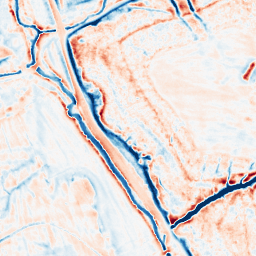
Category: edge_preserving
Decomposition family: guided
Decomposition parameters: radius: 4
eps: 0.1
Upsampling method: bilinear
Upsampling parameters: scale: 2
Upsampling scale: 2